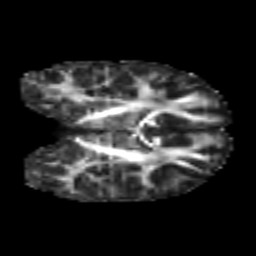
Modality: FA
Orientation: coronal
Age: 6
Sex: male
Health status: healthy